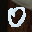
Label: 0